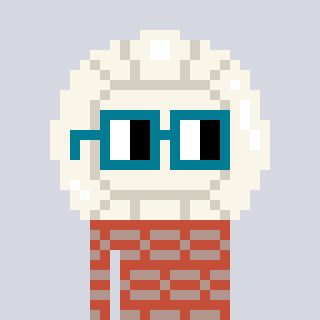
a pixel art character with square dark green glasses, a volleyball-shaped head and a rust-colored body on a cool background